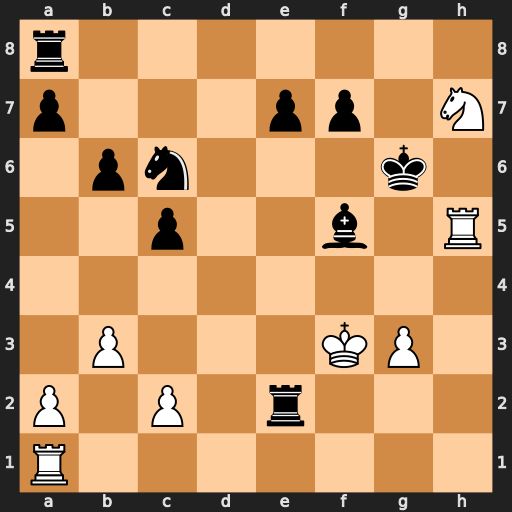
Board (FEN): r7/p3pp1N/1pn3k1/2p2b1R/8/1P3KP1/P1P1r3/R7
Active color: w
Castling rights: -
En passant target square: -
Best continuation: Rg5+ Kxh7 Rh1+ Rh2 Rxh2+ Bh3 Rxh3#